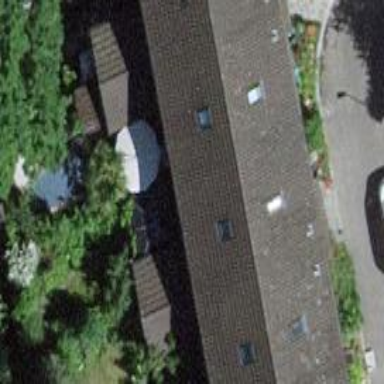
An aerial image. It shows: Terrace building.